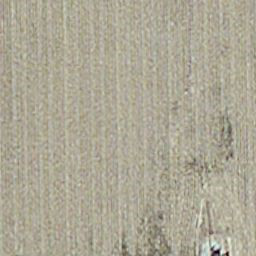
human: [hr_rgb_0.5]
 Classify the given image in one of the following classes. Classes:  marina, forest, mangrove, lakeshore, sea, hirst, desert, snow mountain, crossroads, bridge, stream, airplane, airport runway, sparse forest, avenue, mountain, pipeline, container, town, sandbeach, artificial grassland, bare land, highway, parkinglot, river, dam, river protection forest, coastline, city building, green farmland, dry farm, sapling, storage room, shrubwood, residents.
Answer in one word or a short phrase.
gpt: dry farm